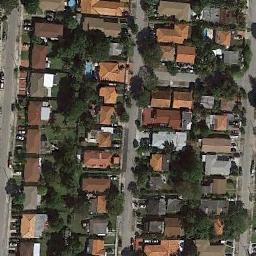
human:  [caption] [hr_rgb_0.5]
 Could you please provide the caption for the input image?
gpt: A dense residential area has lots of trees and houses of the same style while some roads go through the residential area .

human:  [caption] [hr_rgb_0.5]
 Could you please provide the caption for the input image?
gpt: The color of the homestead is different .

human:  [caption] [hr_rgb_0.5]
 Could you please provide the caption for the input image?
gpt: There are many roads and neatly arranged mansions and trees in densely populated areas .

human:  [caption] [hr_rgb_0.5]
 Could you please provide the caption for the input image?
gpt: The dense residential is next to the road and some trees .

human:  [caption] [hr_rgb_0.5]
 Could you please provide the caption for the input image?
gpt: There are many orange buildings with trees around on a dense residential area .